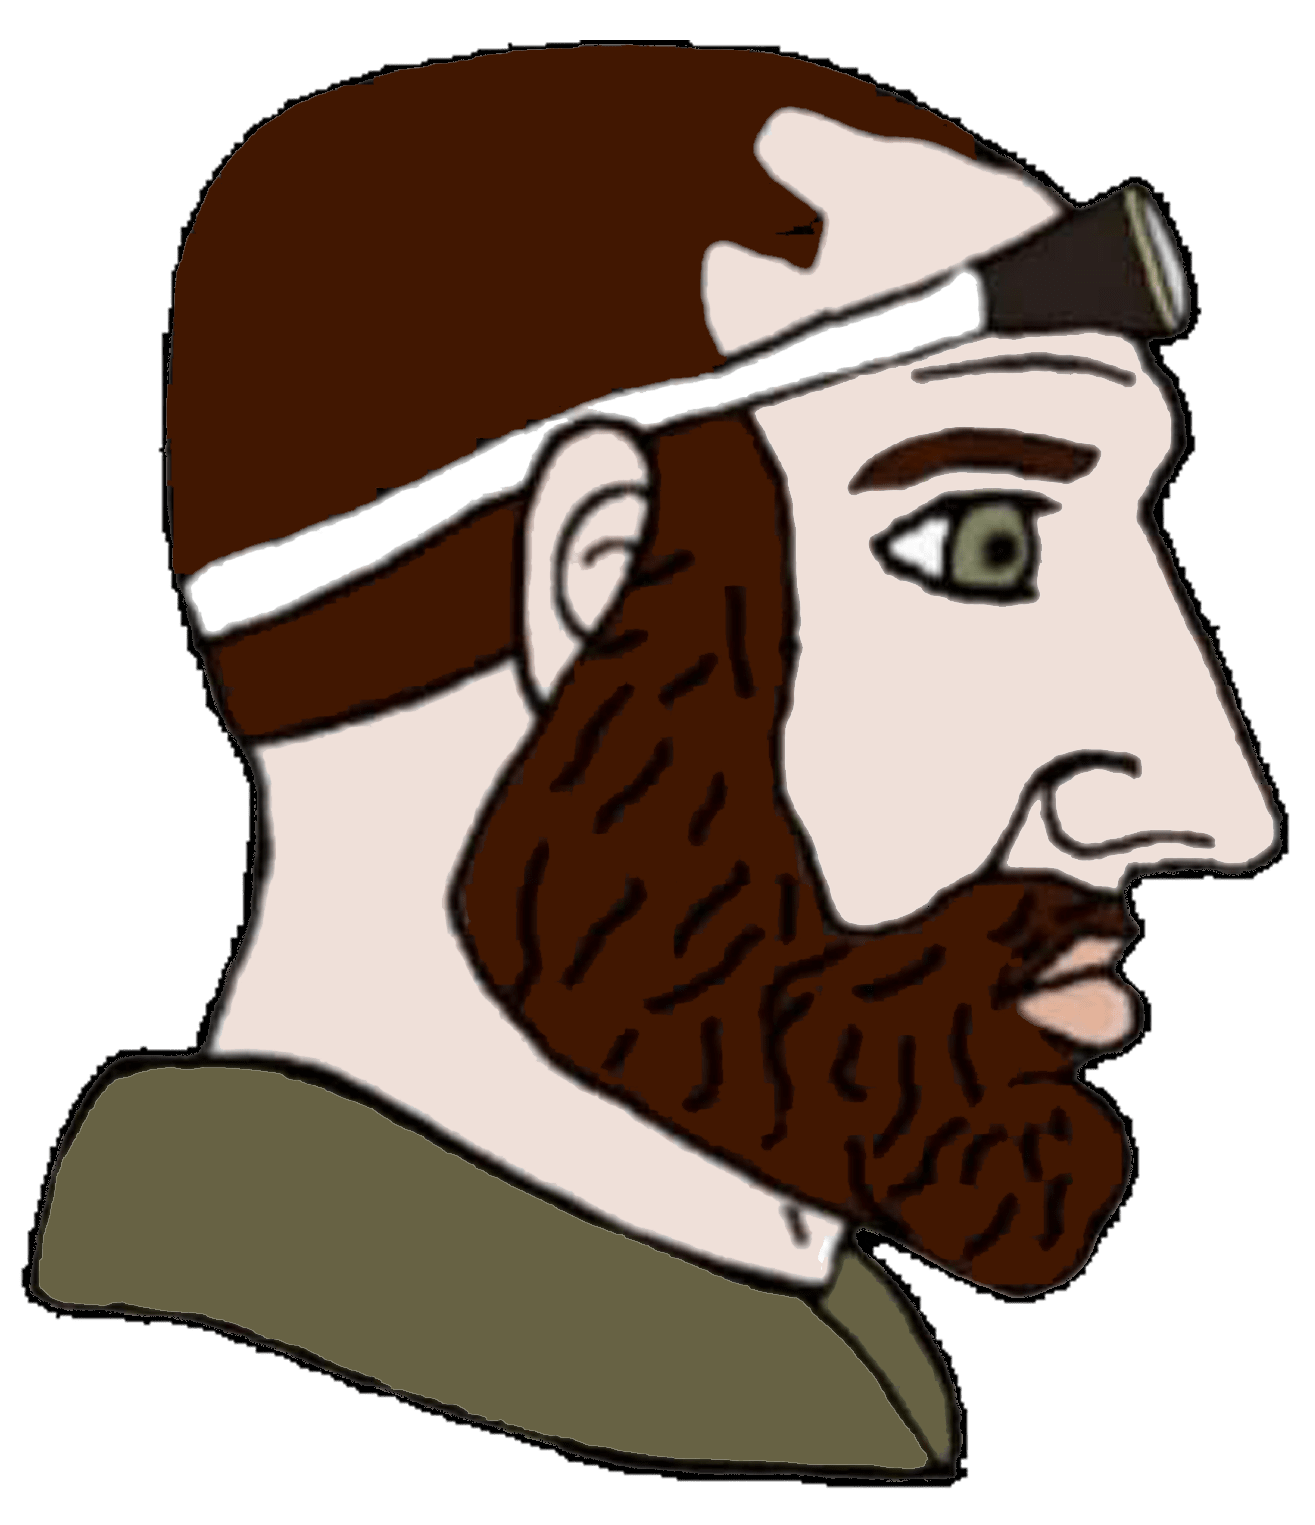
Label: 4_Yes_Chad